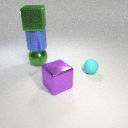
large purple metal cube to the left of small cyan rubber sphere